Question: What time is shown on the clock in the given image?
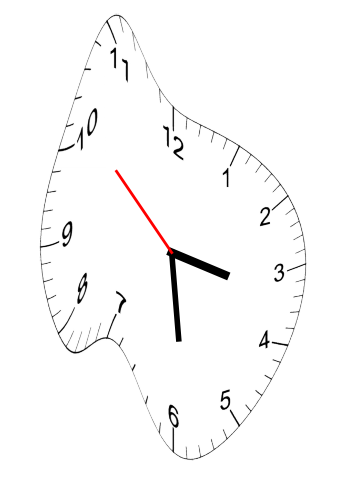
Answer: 03:28:52